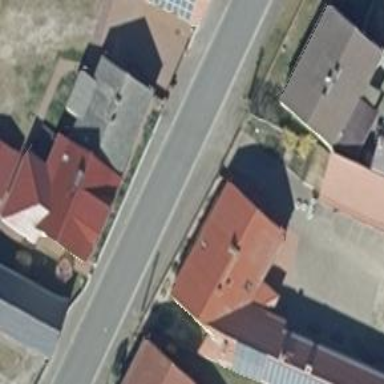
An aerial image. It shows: House with flat red roof.